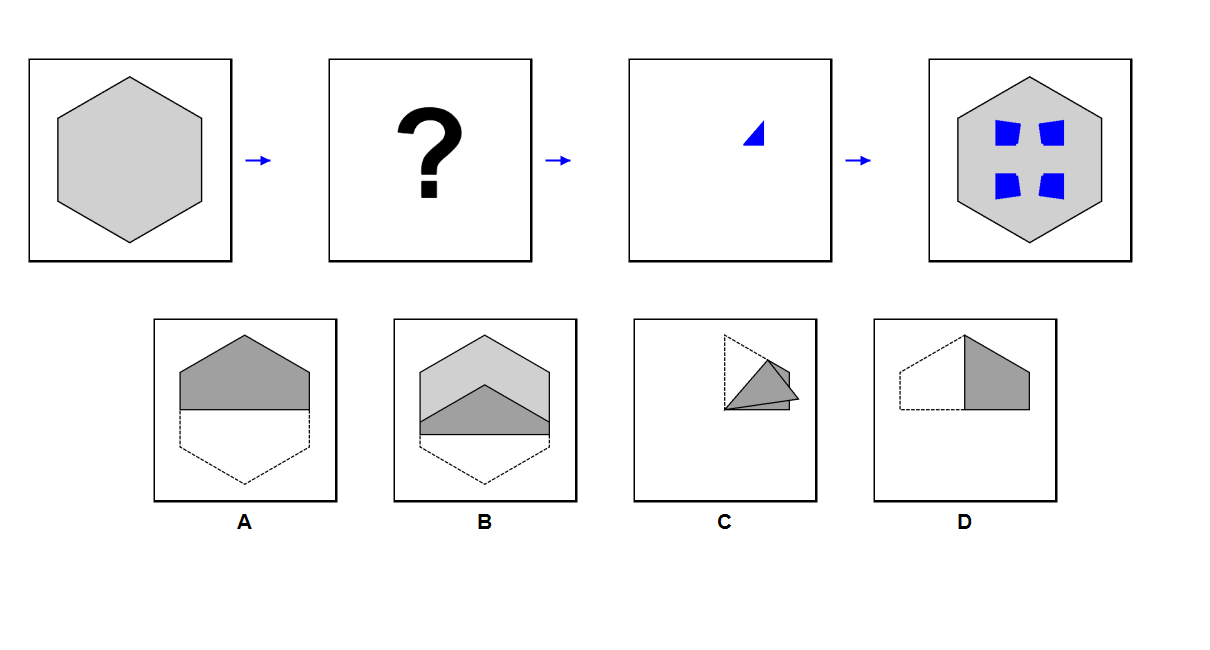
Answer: B